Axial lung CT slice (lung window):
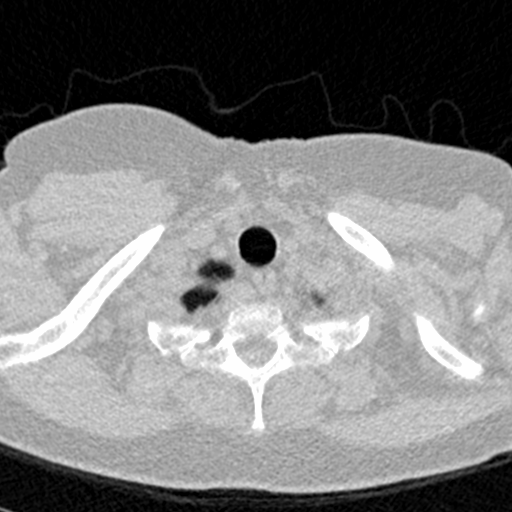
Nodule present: no